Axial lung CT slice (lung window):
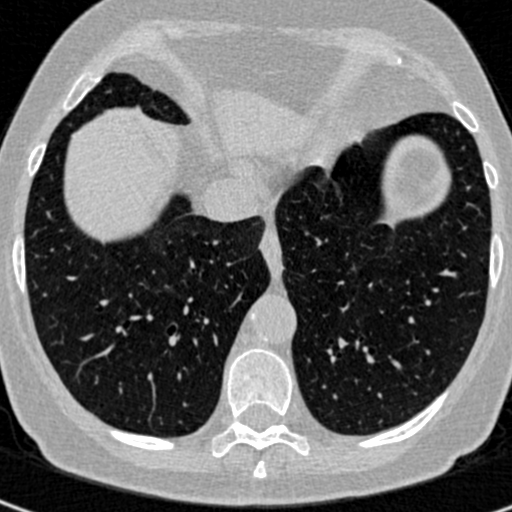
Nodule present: no